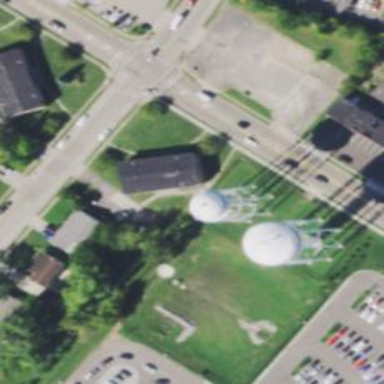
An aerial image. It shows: Water tower that is man-made.